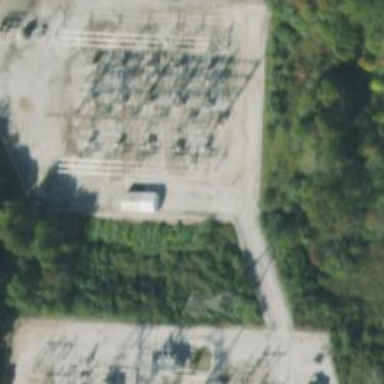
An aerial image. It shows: Switch for power supply.